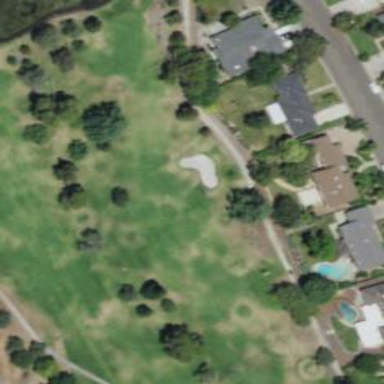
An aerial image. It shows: View of golf hole.